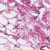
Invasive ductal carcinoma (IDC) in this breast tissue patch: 0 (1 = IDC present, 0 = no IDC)